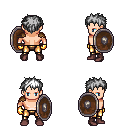
a pixel art fantasy rpg character, male body template, human, light skin, leather shoulder armor, gold greaves, white bedhead hairstyle, gold gloves, maroon shoes, shield, four views (front, back, left, right), 2x2 character sprite sheet, small pixel art, hard edges, no anti-aliasing